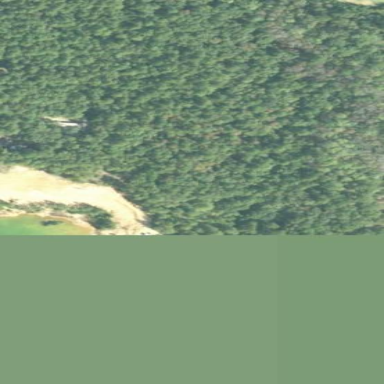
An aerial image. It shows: Mixed woodland with various types of leaves.